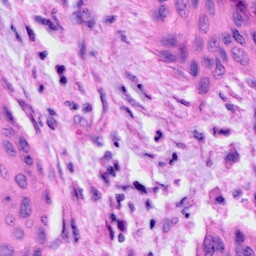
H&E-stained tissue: Cervix